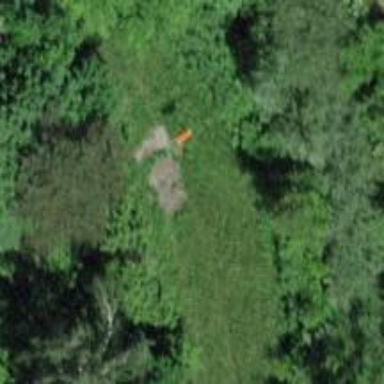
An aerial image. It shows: Pole with roof-covered pipeline marker.